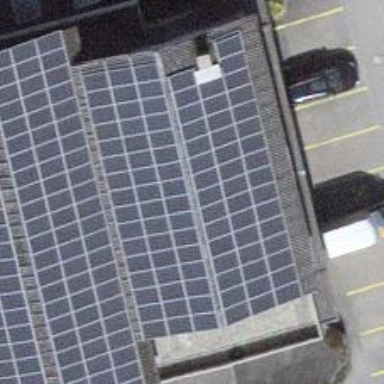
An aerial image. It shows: Solar power generator using photovoltaic panels.